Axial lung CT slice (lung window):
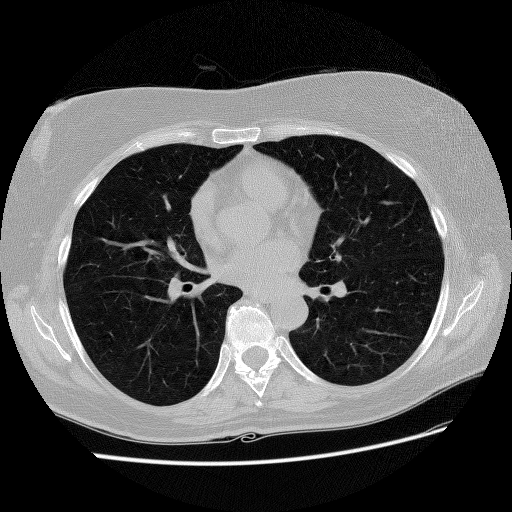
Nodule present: no